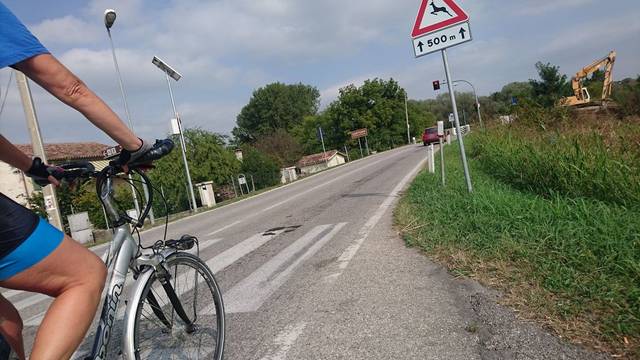
Region: Italy
Coordinates: 45.589, 11.758